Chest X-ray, AP view. Patient: 54 years old, sex F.
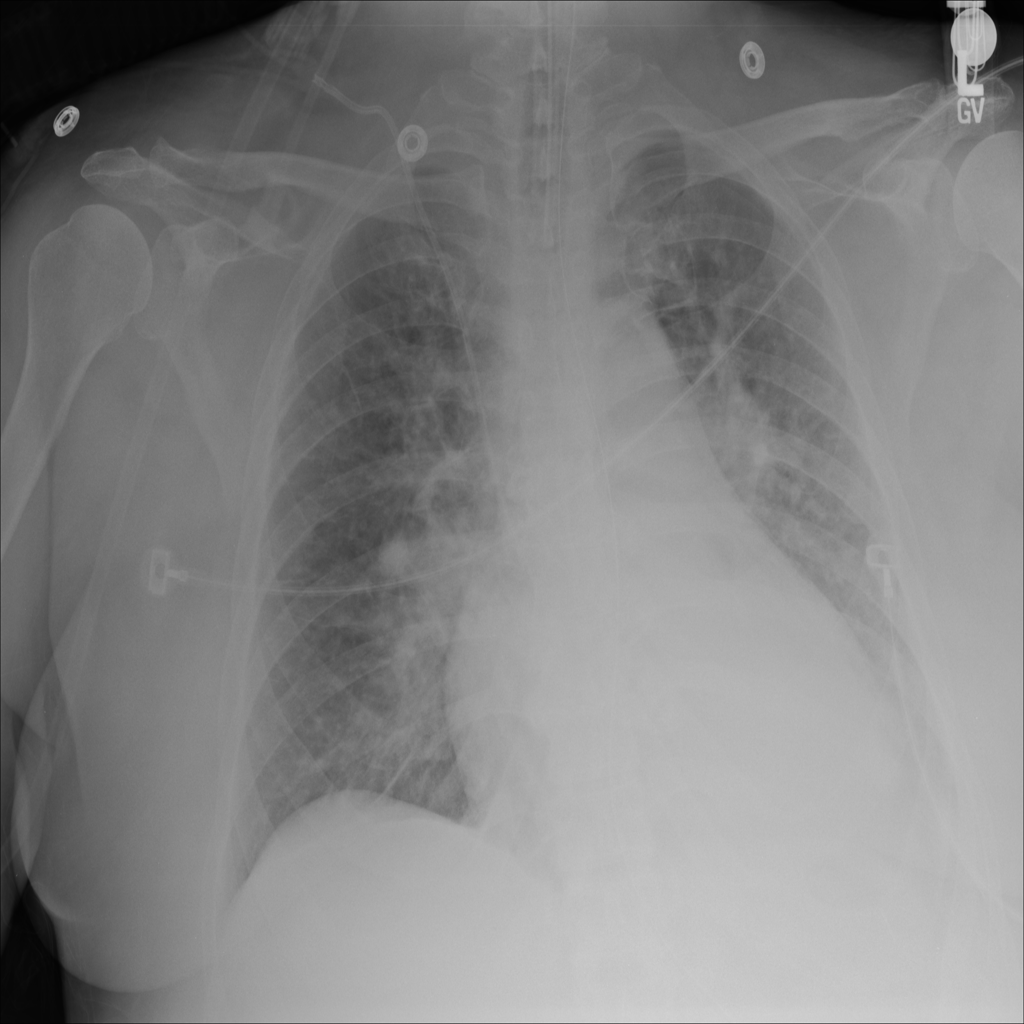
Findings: Infiltration